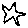
Label: star